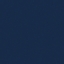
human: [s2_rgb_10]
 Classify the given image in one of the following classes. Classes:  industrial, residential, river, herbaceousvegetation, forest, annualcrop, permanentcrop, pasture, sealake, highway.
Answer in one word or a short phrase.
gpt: SeaLake